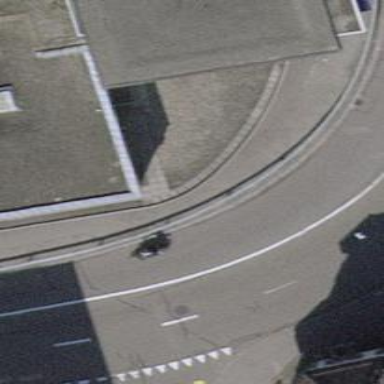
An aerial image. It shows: Guard rail as barrier.